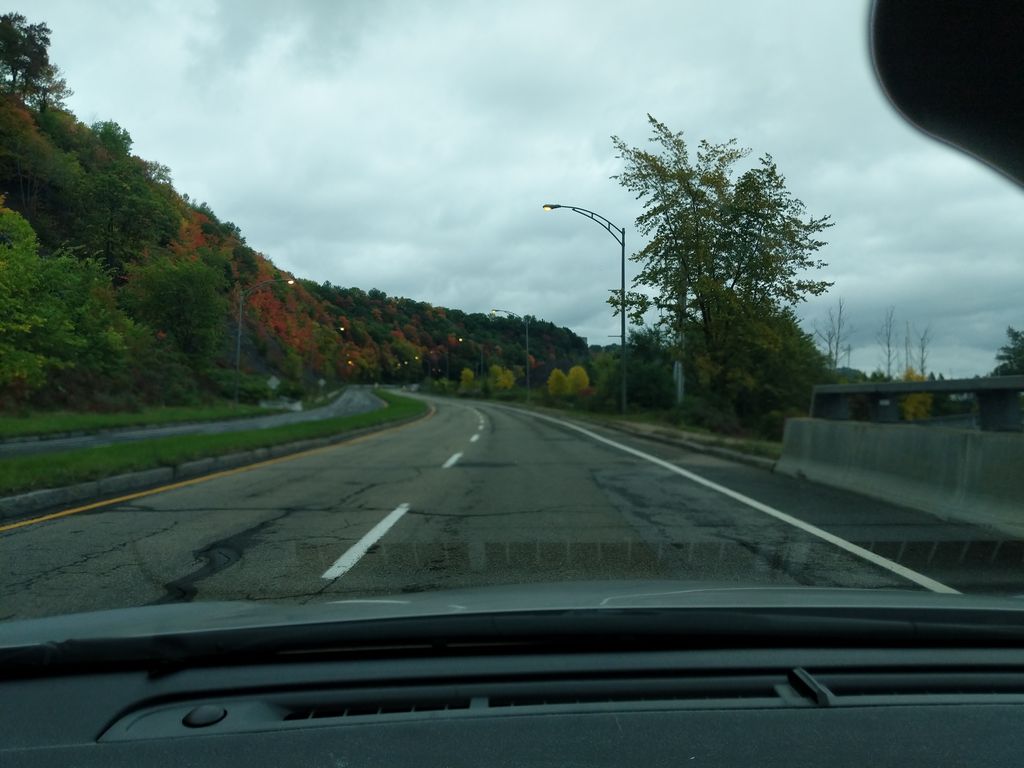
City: quebec_city